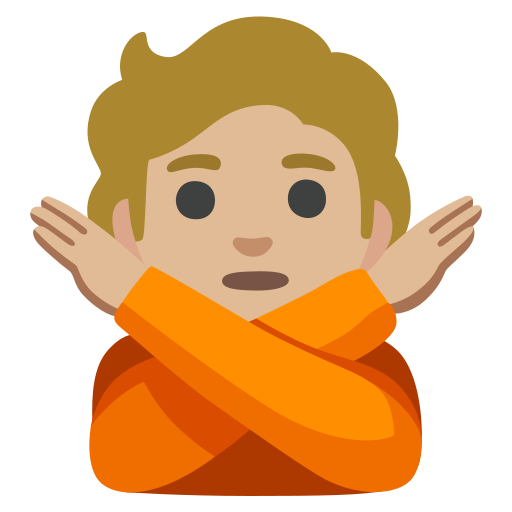
Emoji: 🙅🏼